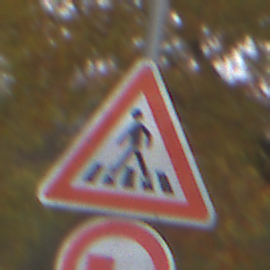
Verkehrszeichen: FussgaengerueberwegRechts
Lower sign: UeberholverbotKraftfahrzeuge
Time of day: Midday
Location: Outdoor (Nature)
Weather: Overcast
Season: Autumn
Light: Natural